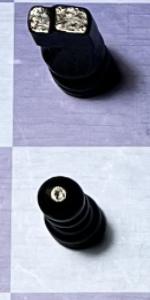
Label: Pawn_Black